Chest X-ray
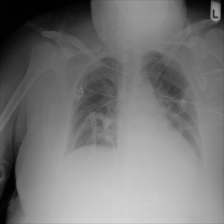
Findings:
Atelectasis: positive
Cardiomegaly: negative
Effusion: negative
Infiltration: negative
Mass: negative
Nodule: negative
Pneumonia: negative
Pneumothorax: negative
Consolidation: positive
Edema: negative
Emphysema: negative
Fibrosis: negative
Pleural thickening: negative
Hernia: negative